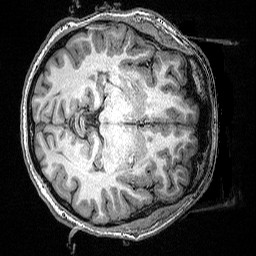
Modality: T1w
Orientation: axial
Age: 22
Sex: male
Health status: healthy
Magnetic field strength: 3 T
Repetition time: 2.53 s
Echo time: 0.00331 s